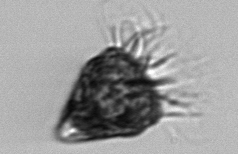
Label: Strombidium_morphotype2